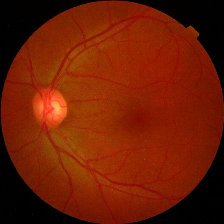
Diabetic retinopathy grade: No DR